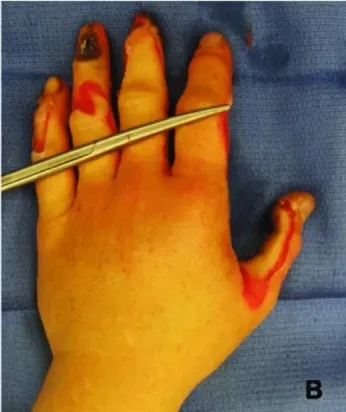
Electrical burns on the hands. (b) Dorsal surface of the left hand showing severe burns to the thumb and third and fourth digits.
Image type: medical_photograph (other_medical_photograph)